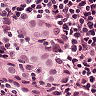
Metastatic tissue present: yes